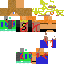
A female human skin with medium skin, wearing brown long hair dressed in a blue hoodie and black pants, featuring a closed mouth.